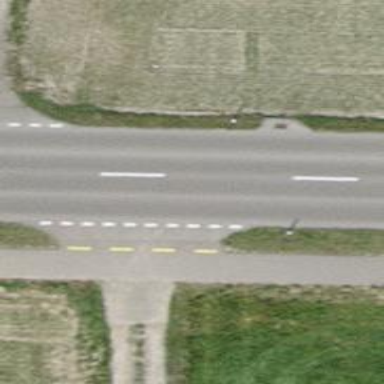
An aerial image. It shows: Tertiary road with asphalt surface.